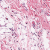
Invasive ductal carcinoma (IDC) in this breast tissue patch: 1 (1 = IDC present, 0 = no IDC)